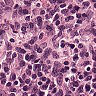
Metastatic tissue present: no